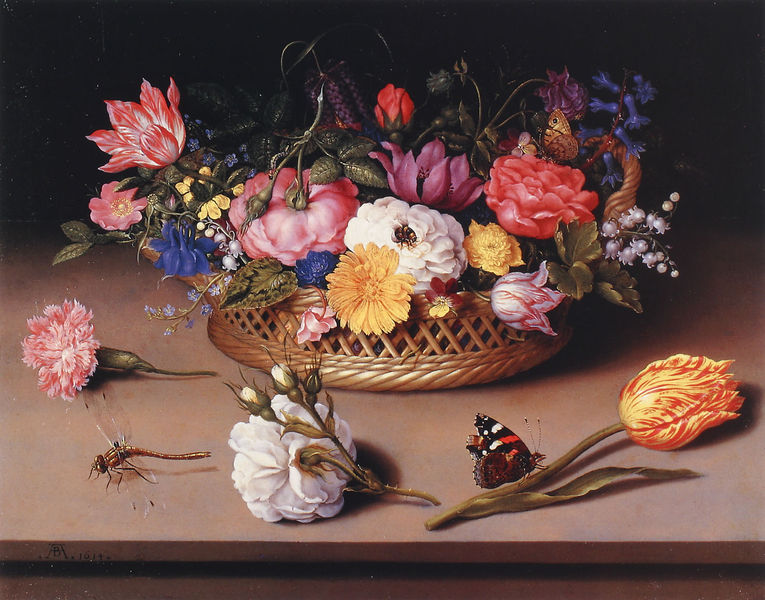
Titel: Blumenkorb
Künstler: Ambrosius Bosschaert d. Ä.
Institution: Malibu, J. Paul Getty Museum
Schlagwörter: blau, blätter, gemälde, weiß, blumen, bunt, tisch, blüten, rose, rosen, rot, barock, bild, niederlande, öl, blatt, pflanzen, rosa, stilleben, stillleben, löwenzahn, tulpen, korb, lavendel, tulpe, vanitas, geflecht, flora, insekten, kornblumen, nelke, schmetterling, knospe, knospen, manierismus, fauna, veilchen, insekt, libelle, schmetterlinge, käfer, nelken, admiral, maiglöckchen, kornblume, akelei, gerbera, niederlanden, biene, anemone, geflächt, hummel, wespe, 17. jahrhundert, ringelblume, korb#, bulpe